Interaction volume radius: 10 \u00c5
Interaction volume height: 20 \u00c5
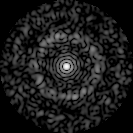
Disorder parameter: 0.8279